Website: apple
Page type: account-selection
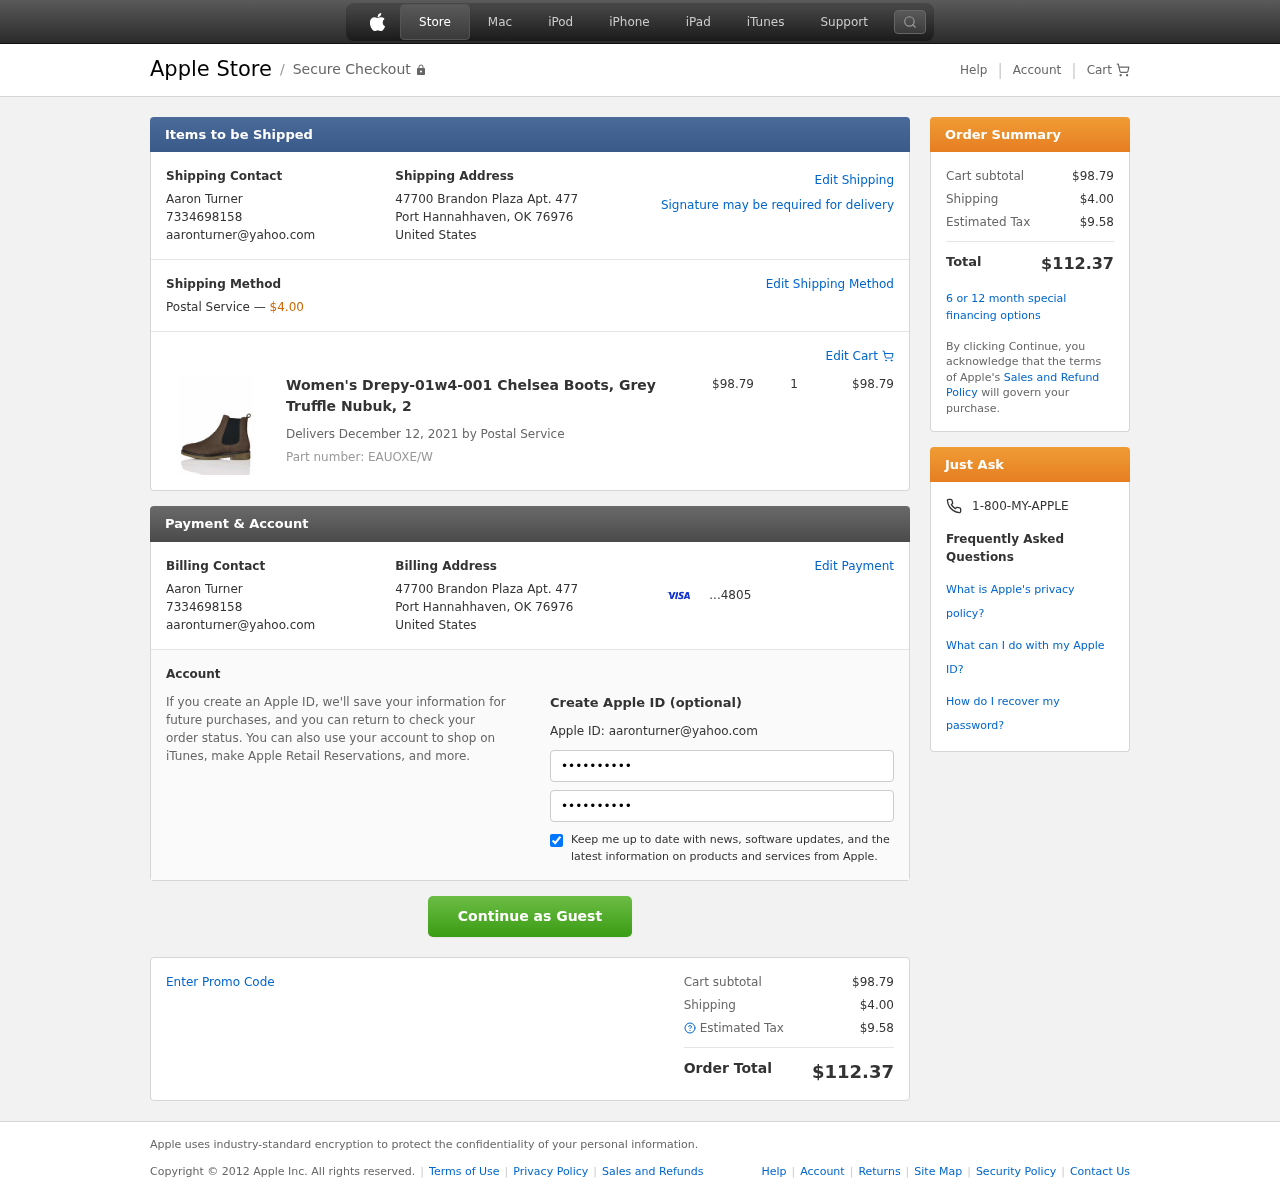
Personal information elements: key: PII_CARD_LAST4
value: ...4805
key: PII_CITY_STATE_ZIP
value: Port Hannahhaven, OK 76976
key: PII_COUNTRY
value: United States
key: PII_EMAIL
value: aaronturner@yahoo.com
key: PII_FULLNAME
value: Aaron Turner
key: PII_PHONE
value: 7334698158
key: PII_STREET
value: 47700 Brandon Plaza Apt. 477
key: PII_FIRSTNAME
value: Aaron
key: PII_LASTNAME
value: Turner
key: PII_FULLNAME2
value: Aaron Turner
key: PII_FULLNAME3
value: Aaron Turner
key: PII_FIRSTNAME2
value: Aaron
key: PII_FIRSTNAME3
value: Aaron
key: PII_LASTNAME2
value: Turner
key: PII_LASTNAME3
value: Turner
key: PII_FIRSTNAME_DERIVED
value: Aaron
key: PII_LASTNAME_DERIVED
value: Turner
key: PII_FULLNAME_DERIVED
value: Aaron Turner
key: PII_NAME_FULL_DERIVED
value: Aaron Turner
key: PII_PHONE_LINE
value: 8158
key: PII_PHONE_SUFFIX
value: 8158
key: PII_PHONE2
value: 7334698158
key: PII_PHONE3
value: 7334698158
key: PII_PHONE_NUMERIC
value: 7334698158
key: PII_PHONE_LINE_NUMERIC
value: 8158
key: PII_PHONE_SUFFIX_NUMERIC
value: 8158
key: PII_PHONE2_NUMERIC
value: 7334698158
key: PII_PHONE3_NUMERIC
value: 7334698158
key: PII_PHONE_DIGITS
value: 7334698158
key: PII_PHONE_LAST4
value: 8158
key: PII_EMAIL2
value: aaronturner@yahoo.com
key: PII_EMAIL3
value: aaronturner@yahoo.com
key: PII_STREET2
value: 47700 Brandon Plaza Apt. 477
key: PII_CITY_STATE_ZIP2
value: Port Hannahhaven, OK 76976
Product elements: key: PRODUCT1_NAME
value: Women's Drepy-01w4-001 Chelsea Boots, Grey Truffle Nubuk, 2
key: PRODUCT1_PRICE
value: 98.79
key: PRODUCT1_QUANTITY
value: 1
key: PRODUCT_PART_NUMBER
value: Part number: EAUOXE/W
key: PRODUCT_TOTAL
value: $98.79
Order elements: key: ORDER_SHIPPING_COST
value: $4.00
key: ORDER_DELIVERY_DATE
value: Delivers December 12, 2021 by Postal Service
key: ORDER_SUBTOTAL
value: $98.79
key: ORDER_TAX
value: $9.58
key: ORDER_TOTAL
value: $112.37